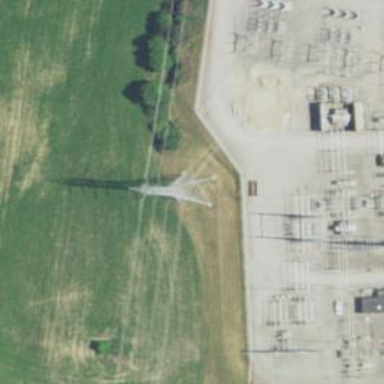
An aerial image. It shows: Lattice structure tower used for power transmission.